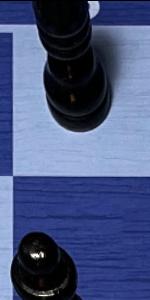
Label: Empty